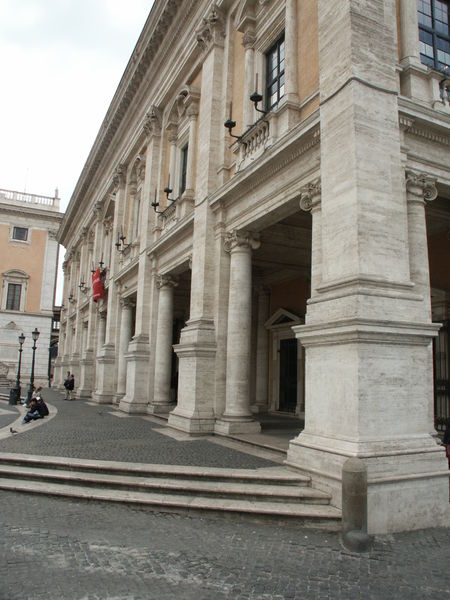
Titel: Konservatorenpalast, Rom
Künstler: Michelangelo
Standort: Rom, Kapitol (EU - I - Latium)
Schlagwörter: himmel, weiß, wolken, gelb, menschen, ocker, fenster, glas, lampen, laterne, laternen, marmor, pfeiler, säule, säulen, tür, gebäude, haus, rot, leute, architektur, mensch, taube, boden, fassade, italien, pflaster, fahne, platz, pilaster, treppe, treppen, detail, kerzen, geländer, stufen, foto, treffen, rom, sandstein, ballustrade, zinne, straßenlaternen, poller, gliederung, hausecke, säule4, balusteade